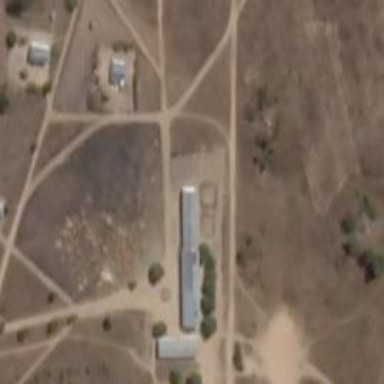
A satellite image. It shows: School.